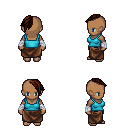
a pixel art fantasy rpg character, female body template, human, dark skin, teal pirate shirt, robe skirt, brown long mohawk hairstyle, white cloth bandages, four views (front, back, left, right), 2x2 character sprite sheet, small pixel art, hard edges, no anti-aliasing